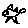
Label: fish